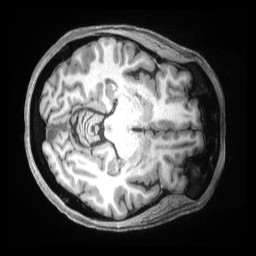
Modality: T1w
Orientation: axial
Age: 55
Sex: female
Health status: ill
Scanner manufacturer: siemens
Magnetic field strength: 3 T
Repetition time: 2.5 s
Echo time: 0.00181 s